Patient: sex F, age 68
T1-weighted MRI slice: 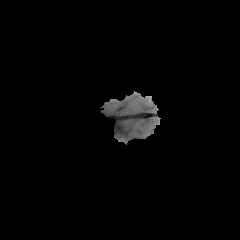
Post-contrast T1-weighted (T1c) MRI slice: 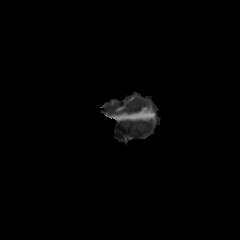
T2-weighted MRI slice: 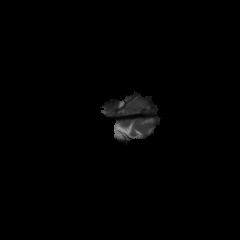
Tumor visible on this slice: no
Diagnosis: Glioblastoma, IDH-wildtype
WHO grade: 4